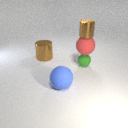
small brown metal cylinder above small green rubber sphere